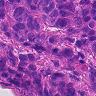
Metastatic tissue present: yes